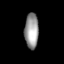
Tissue: lung
Cell type: Epithelial cells
Senescence score: 0.5497
Nuclear area (px): 483
Mean DAPI intensity: 152.387